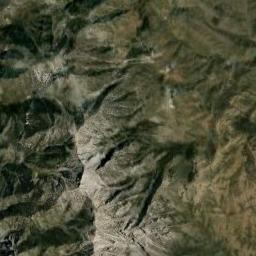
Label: mountain